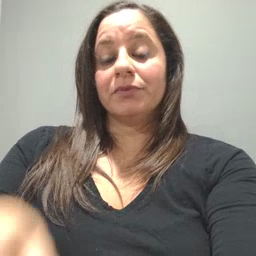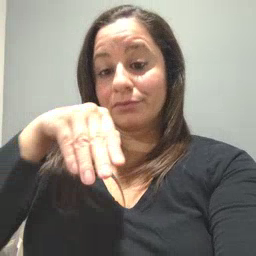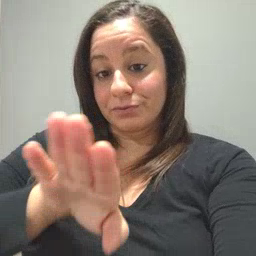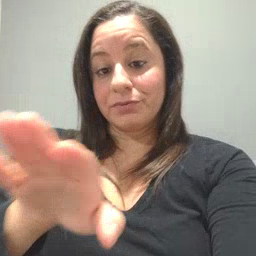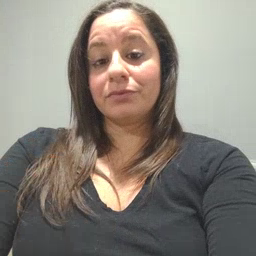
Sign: into